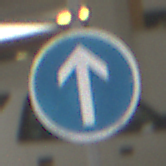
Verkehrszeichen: VorgeschriebeneFahrtrichtungGeradeaus
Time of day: Midday
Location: Roofed (Urban)
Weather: Overcast
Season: NotSpecified
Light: Artificial